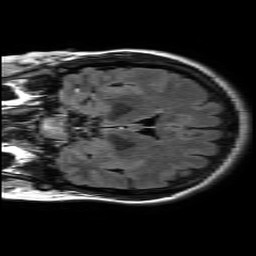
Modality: FLAIR
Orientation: coronal
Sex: female
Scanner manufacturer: philips
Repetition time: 11 s
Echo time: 0.125 s